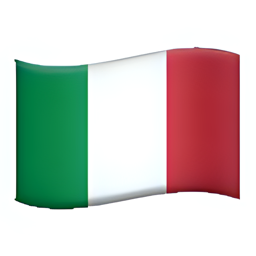
Name: flag for italy
Emoji: 🇮🇹
Group: Flags
Sub-group: country-flag